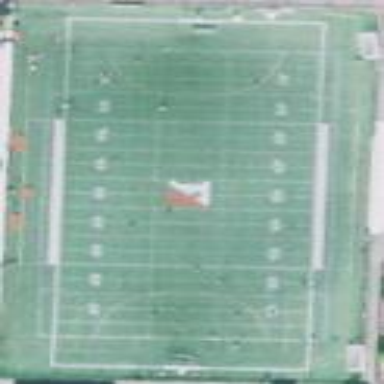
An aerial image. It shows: American football pitch with turf surface.